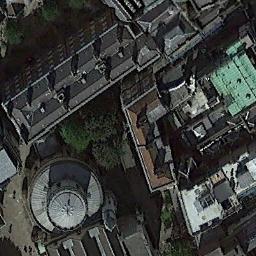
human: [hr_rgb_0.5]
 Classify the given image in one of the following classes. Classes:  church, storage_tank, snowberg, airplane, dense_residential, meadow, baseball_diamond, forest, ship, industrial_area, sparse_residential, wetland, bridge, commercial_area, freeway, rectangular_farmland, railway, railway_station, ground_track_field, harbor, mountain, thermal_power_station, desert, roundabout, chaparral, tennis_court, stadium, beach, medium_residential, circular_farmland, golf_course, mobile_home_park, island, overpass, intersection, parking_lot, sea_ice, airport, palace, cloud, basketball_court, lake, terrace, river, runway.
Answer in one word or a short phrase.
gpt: church